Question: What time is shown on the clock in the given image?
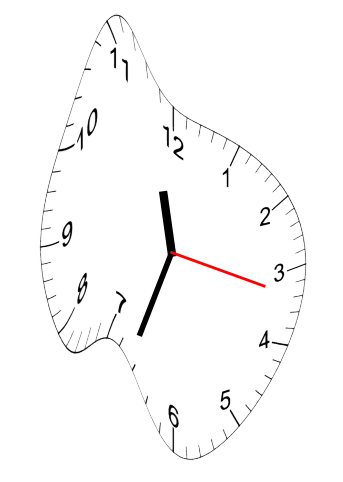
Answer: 11:33:17